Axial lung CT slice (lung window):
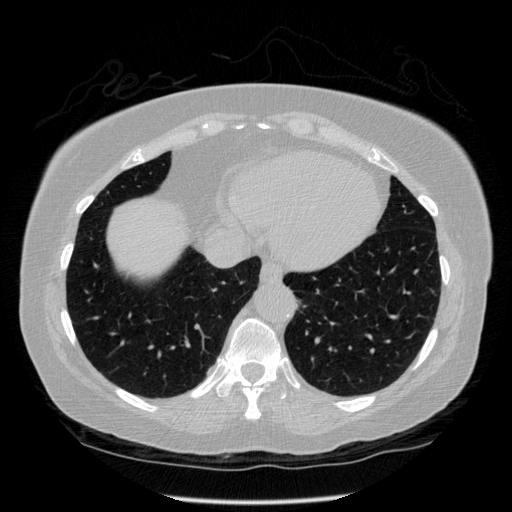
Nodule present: no